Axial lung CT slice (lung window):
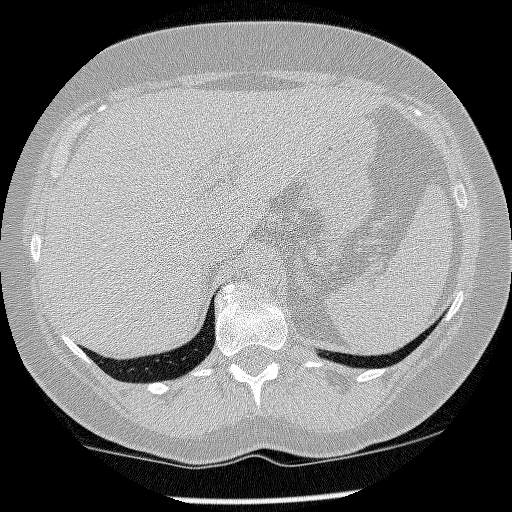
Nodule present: no